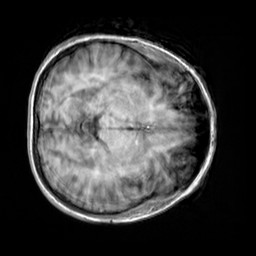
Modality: T1w
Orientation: axial
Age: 33
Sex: female
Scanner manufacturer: siemens
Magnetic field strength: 3 T
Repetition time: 2.3 s
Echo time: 0.00303 s